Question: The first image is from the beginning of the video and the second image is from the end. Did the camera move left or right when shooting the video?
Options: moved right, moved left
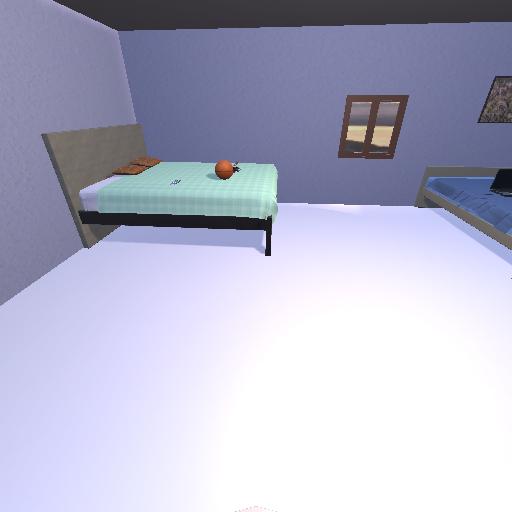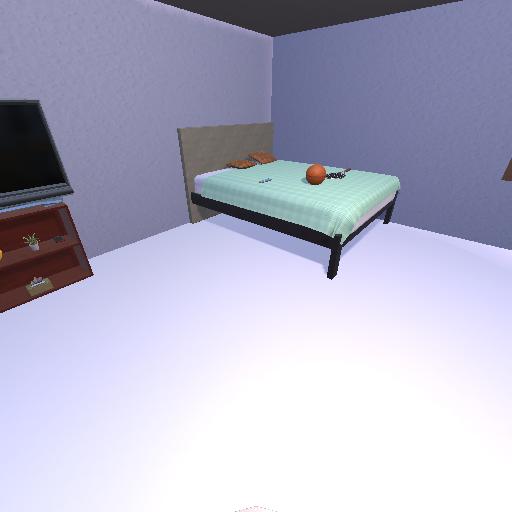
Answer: moved right